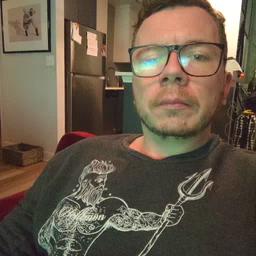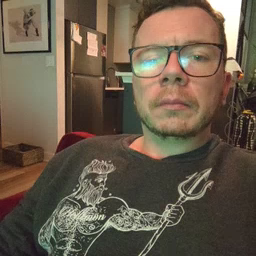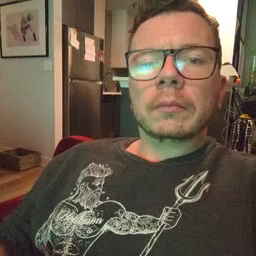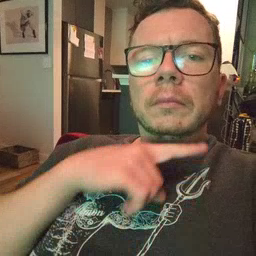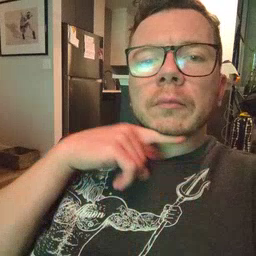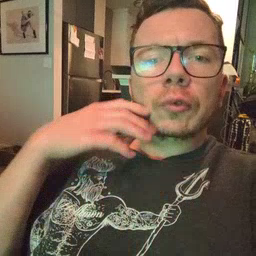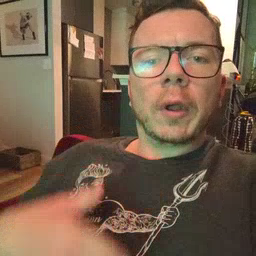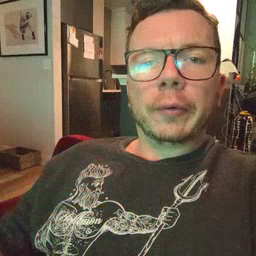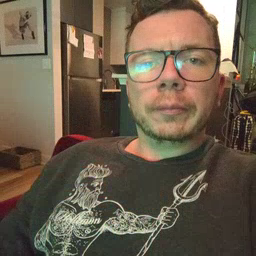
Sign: dryer